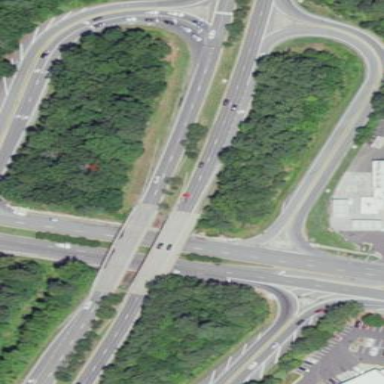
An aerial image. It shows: Trunk link highway area.